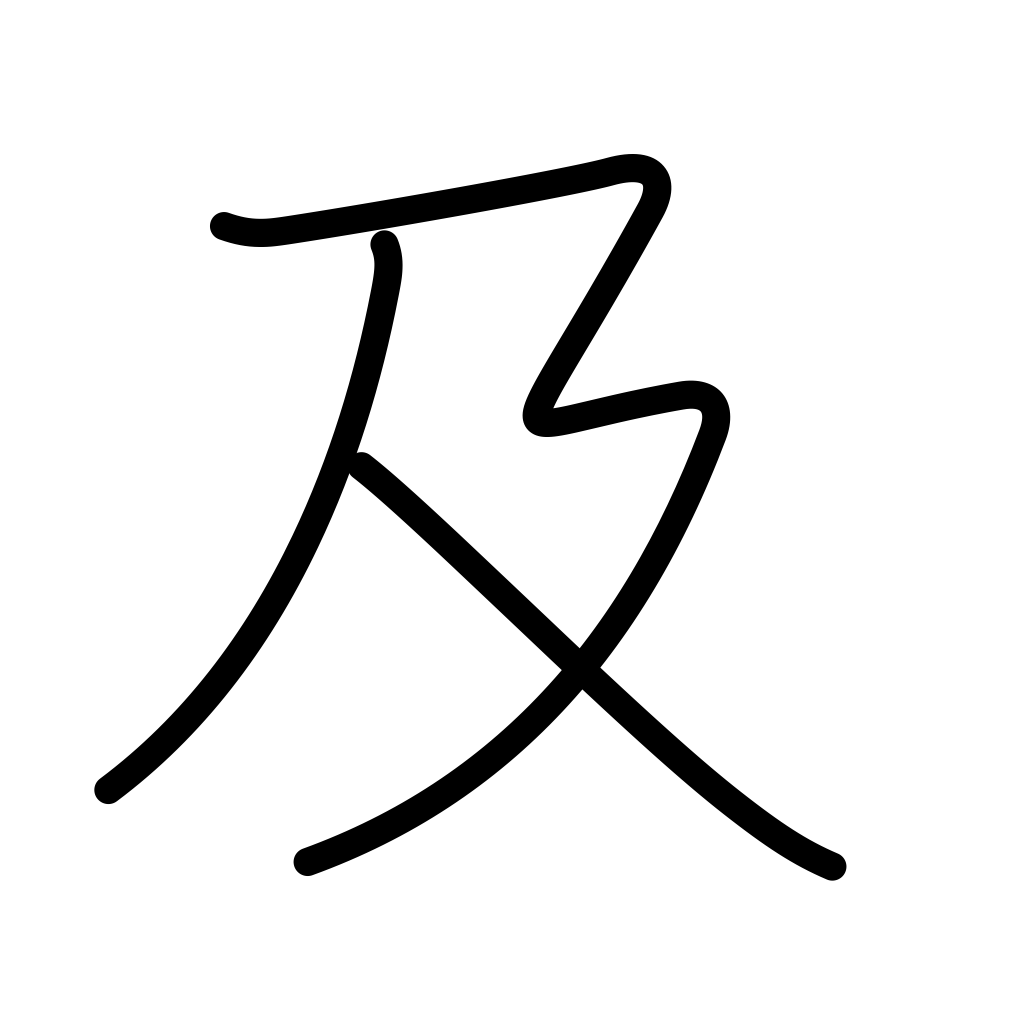
Meaning: reach out, exert, exercise, cause